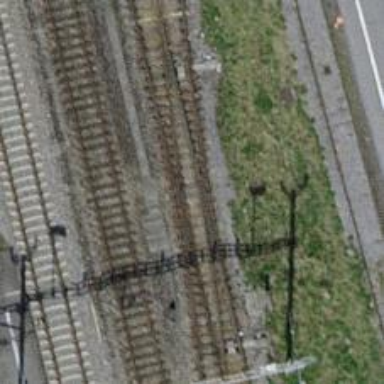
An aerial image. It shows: Railway switch.